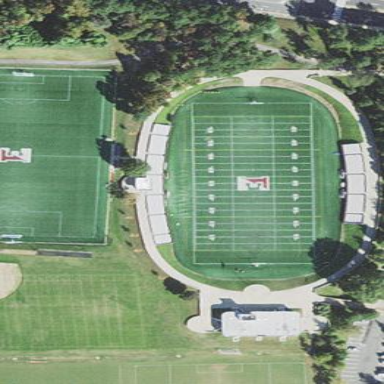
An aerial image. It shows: American football pitch for leisure and sport activities.